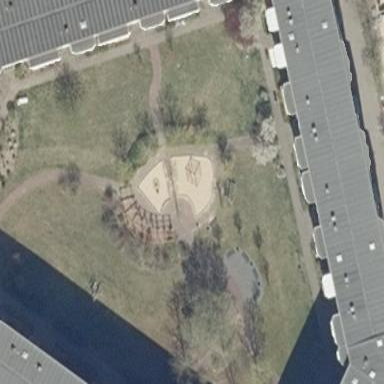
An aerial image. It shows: Playground area for leisure land.